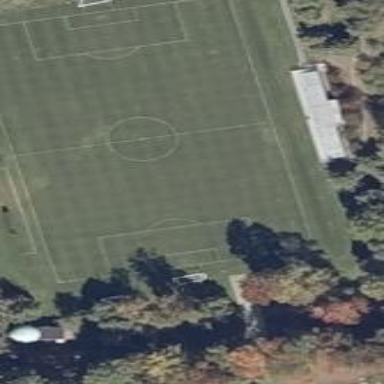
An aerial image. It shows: Soccer pitch designated for leisure and sports activities.